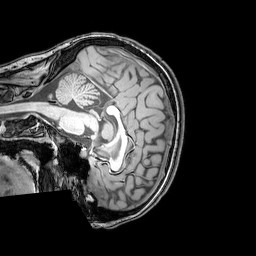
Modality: T1w
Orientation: sagittal
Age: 22
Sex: female
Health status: healthy
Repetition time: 0.081 s
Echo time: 0.037 s